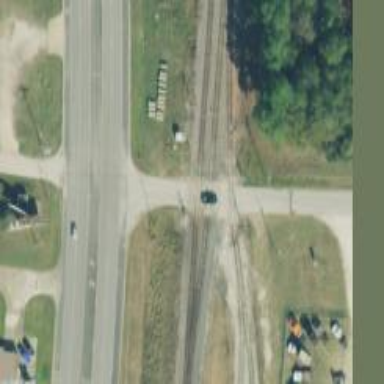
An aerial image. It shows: Rail spur service.